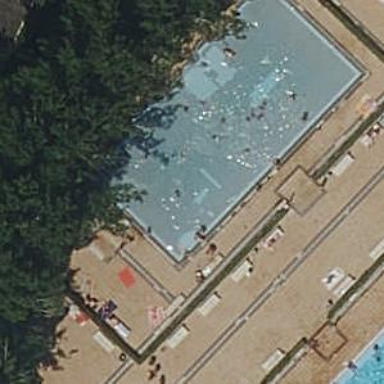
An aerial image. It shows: Swimming pool area designated for leisure and sport.